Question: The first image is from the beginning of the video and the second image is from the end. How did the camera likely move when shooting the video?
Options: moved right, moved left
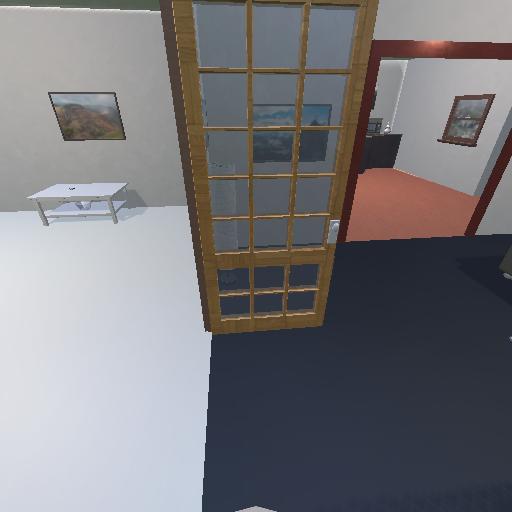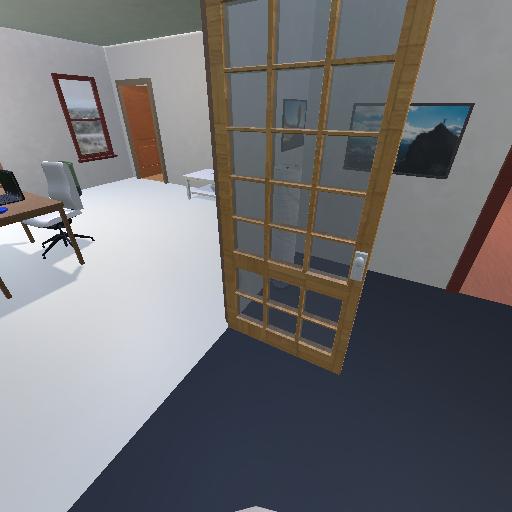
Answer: moved right